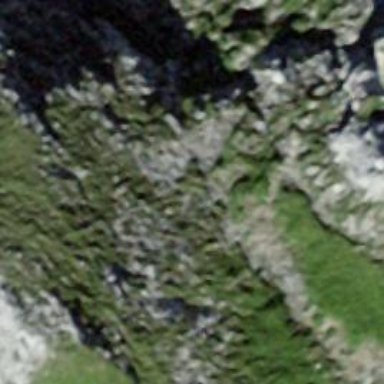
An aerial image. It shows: Cliff in nature.